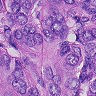
Metastatic tissue present: yes